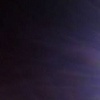
Label: space